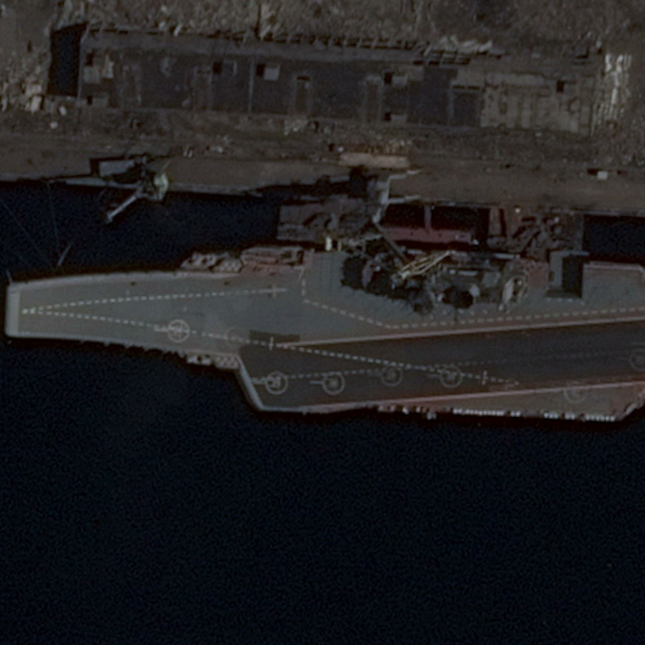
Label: aircraft_carrier